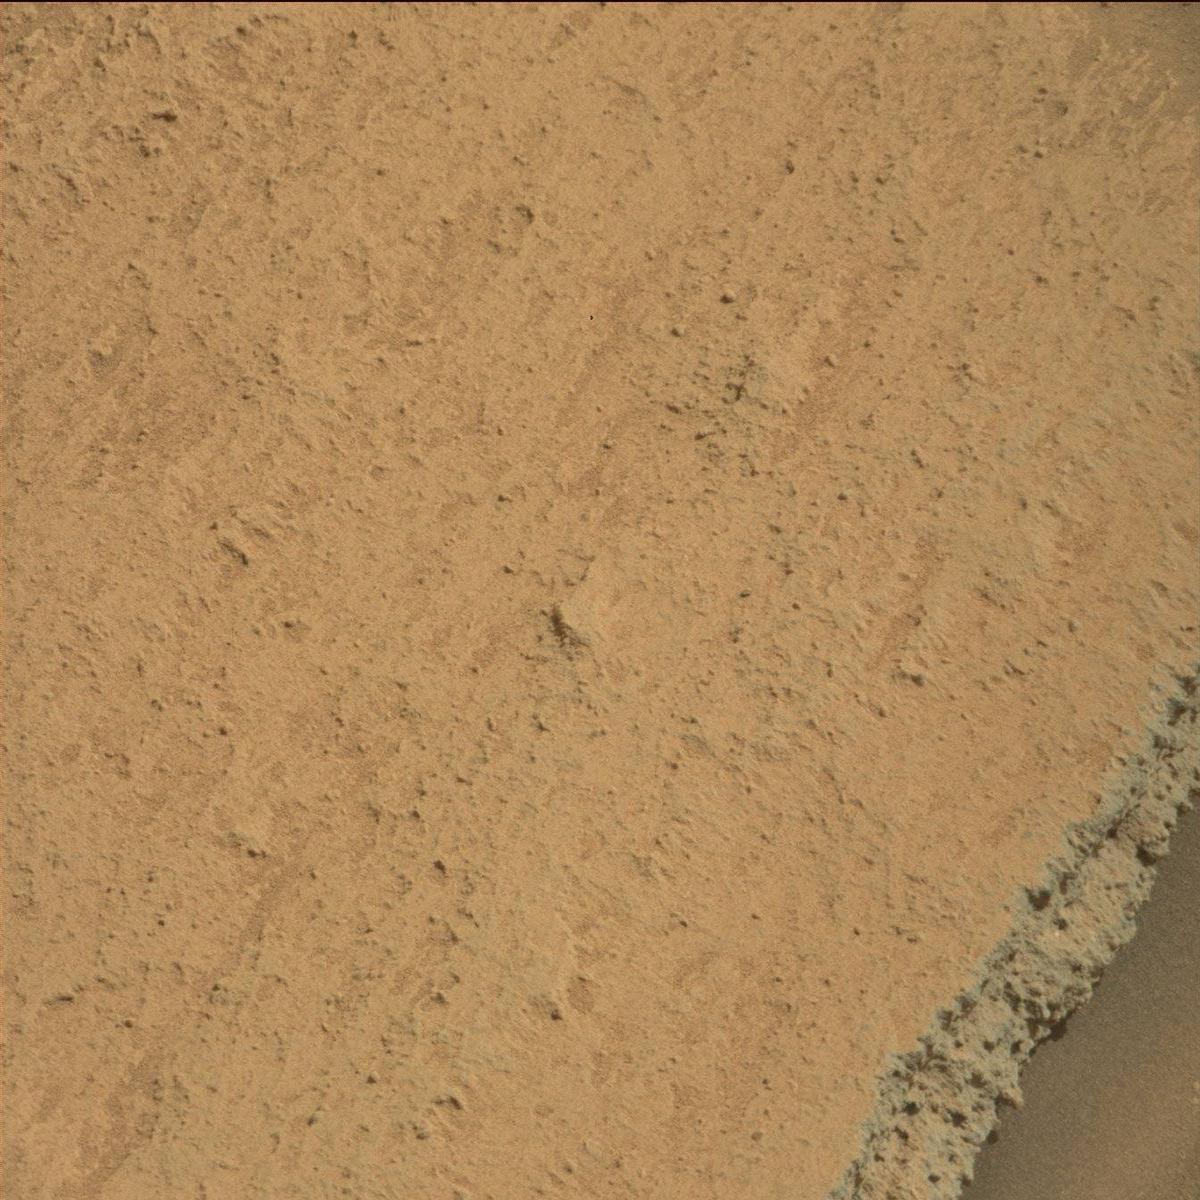
Terrain classes present: Bedrock, Sand / Soil